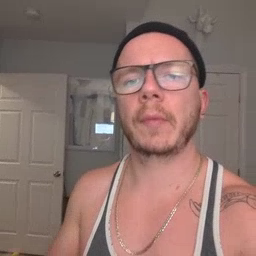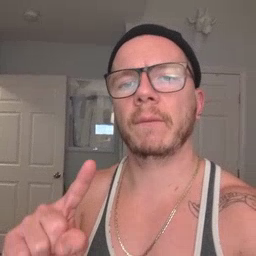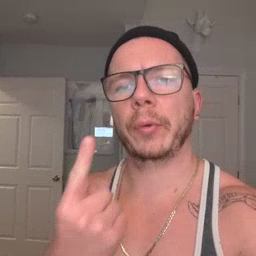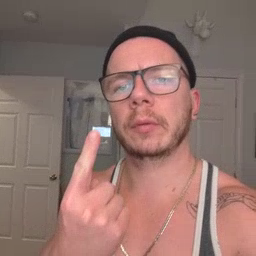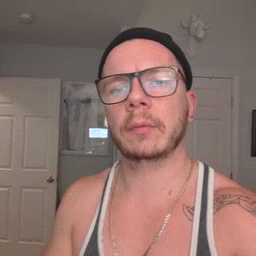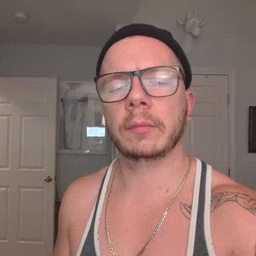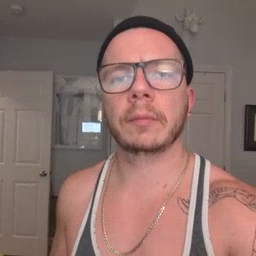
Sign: first